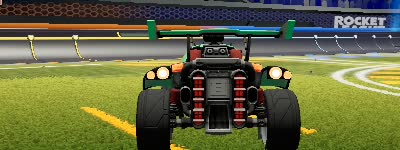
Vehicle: octane